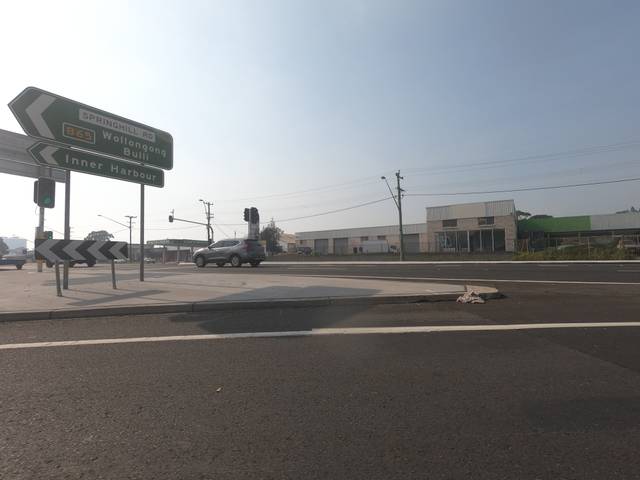
Region: Australia
Coordinates: -34.465, 150.871